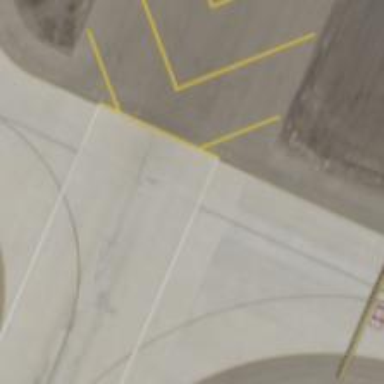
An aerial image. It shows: View of taxiway at the airport.